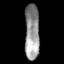
Tissue: lung
Cell type: Endothelial cells
Senescence score: 0.2112
Nuclear area (px): 784
Mean DAPI intensity: 150.746